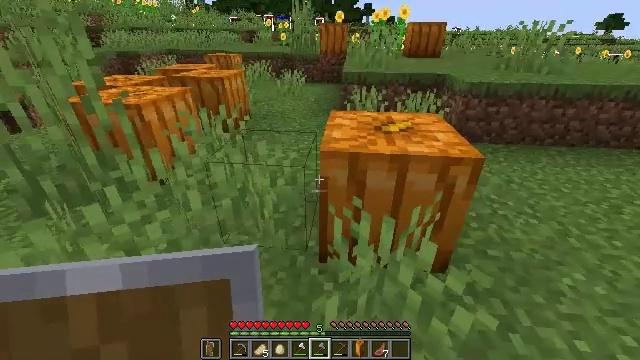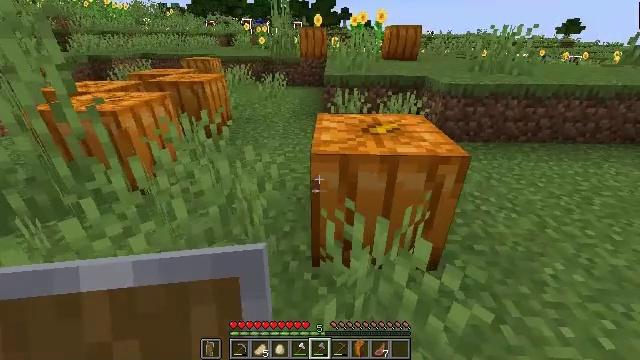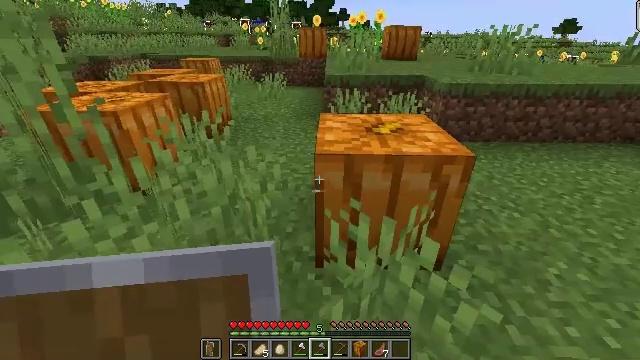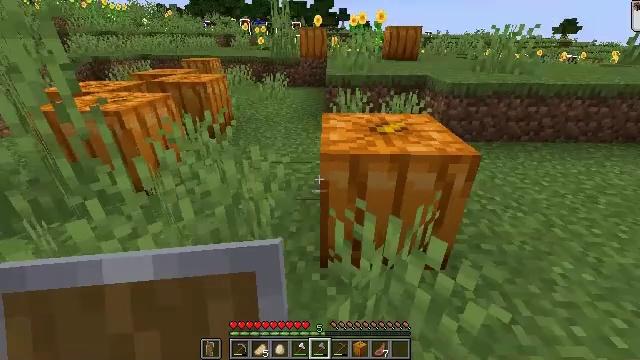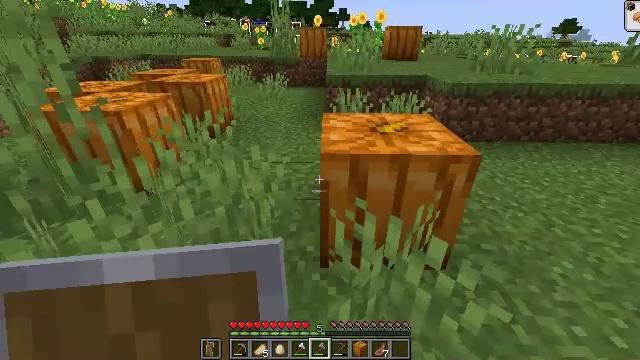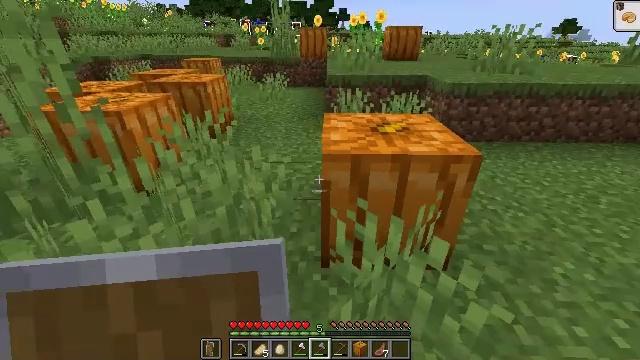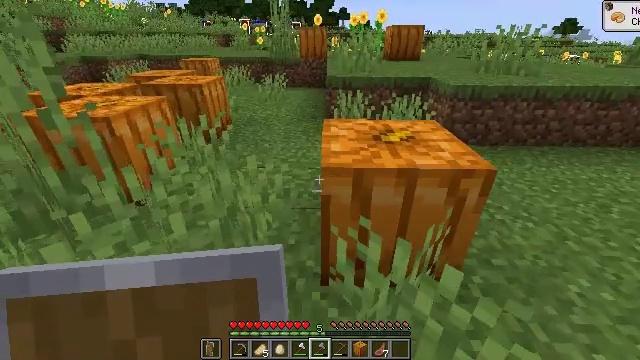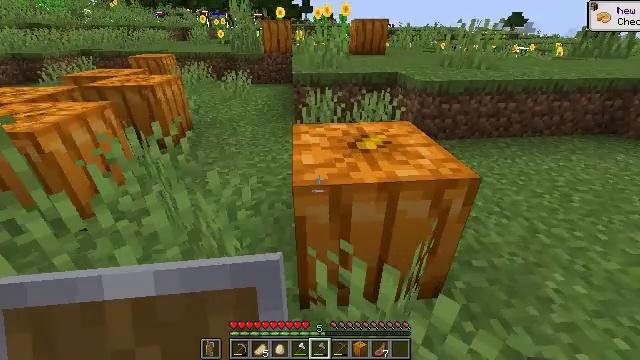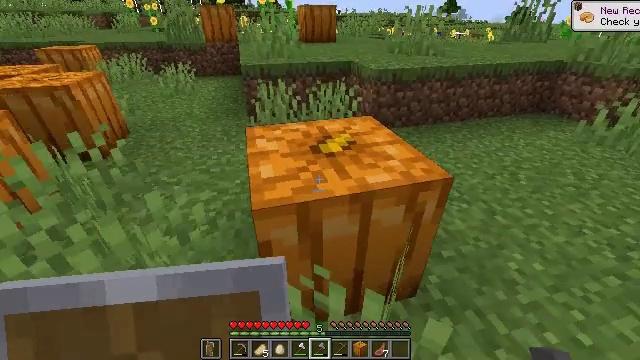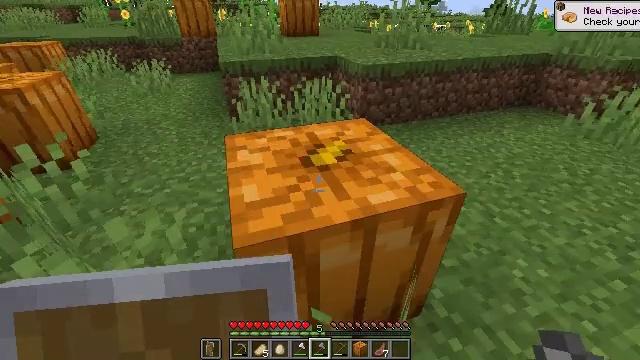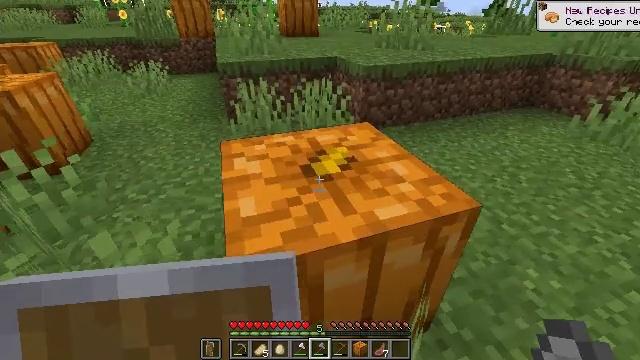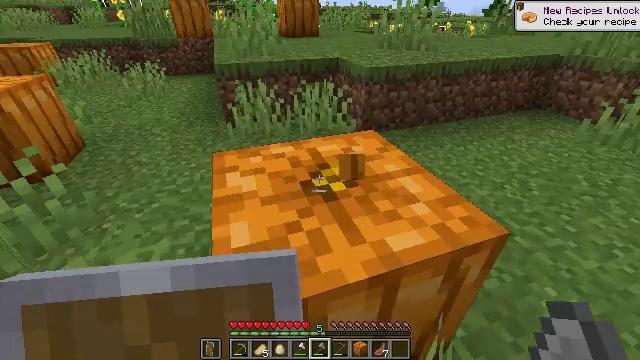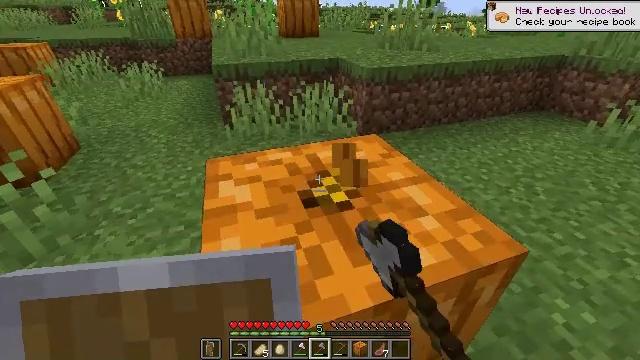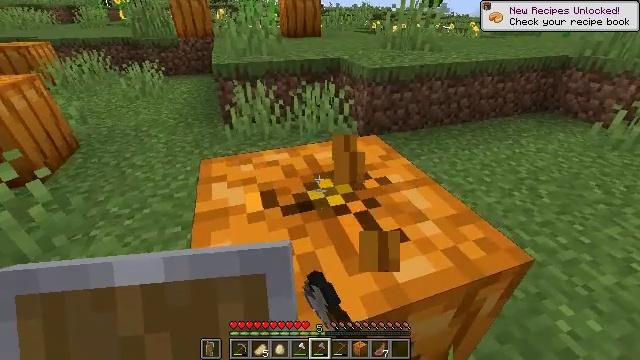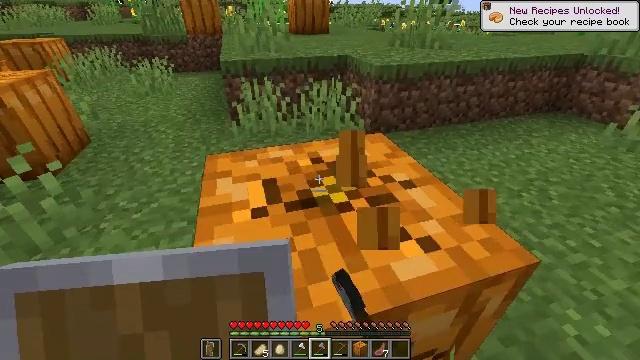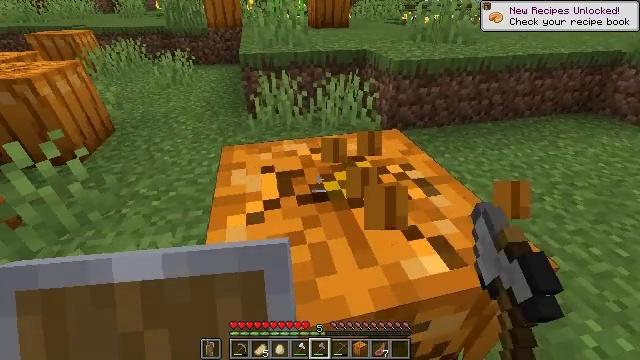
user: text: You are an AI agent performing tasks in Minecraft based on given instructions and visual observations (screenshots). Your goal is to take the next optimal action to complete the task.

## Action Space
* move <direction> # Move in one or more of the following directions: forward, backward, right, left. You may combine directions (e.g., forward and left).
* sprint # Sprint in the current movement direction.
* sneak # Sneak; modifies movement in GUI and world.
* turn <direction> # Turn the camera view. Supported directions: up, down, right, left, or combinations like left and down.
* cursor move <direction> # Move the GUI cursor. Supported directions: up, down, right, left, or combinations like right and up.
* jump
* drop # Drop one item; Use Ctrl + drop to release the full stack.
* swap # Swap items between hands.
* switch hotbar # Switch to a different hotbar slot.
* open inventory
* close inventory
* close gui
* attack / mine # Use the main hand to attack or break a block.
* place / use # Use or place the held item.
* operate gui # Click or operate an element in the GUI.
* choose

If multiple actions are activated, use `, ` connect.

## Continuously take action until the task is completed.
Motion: motion action
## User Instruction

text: Mine the pumpkin from the ground.
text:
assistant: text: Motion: turn right
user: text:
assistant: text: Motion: no_op
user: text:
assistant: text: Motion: no_op
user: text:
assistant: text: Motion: no_op
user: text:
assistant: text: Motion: move forward
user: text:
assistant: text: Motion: move forward
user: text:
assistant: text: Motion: move forward, turn right and down
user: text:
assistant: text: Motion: move forward, turn right and down
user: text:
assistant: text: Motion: move forward, turn right and down
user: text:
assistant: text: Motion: move forward
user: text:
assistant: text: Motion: attack / mine
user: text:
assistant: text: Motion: attack / mine
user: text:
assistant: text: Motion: attack / mine
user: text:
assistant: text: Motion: turn left, attack / mine
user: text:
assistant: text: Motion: turn left and down, attack / mine
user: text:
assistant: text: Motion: turn left, attack / mine
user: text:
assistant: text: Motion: attack / mine
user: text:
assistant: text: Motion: attack / mine
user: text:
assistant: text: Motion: attack / mine
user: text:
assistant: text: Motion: attack / mine
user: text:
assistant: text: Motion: attack / mine
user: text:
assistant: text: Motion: attack / mine
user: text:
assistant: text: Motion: attack / mine
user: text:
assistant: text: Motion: attack / mine
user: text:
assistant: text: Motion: attack / mine
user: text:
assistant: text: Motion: attack / mine
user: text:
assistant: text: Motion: move forward, turn left and up, attack / mine
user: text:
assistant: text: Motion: move forward, turn left and up
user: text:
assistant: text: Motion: move forward, turn left and up
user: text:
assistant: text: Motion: move forward